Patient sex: F
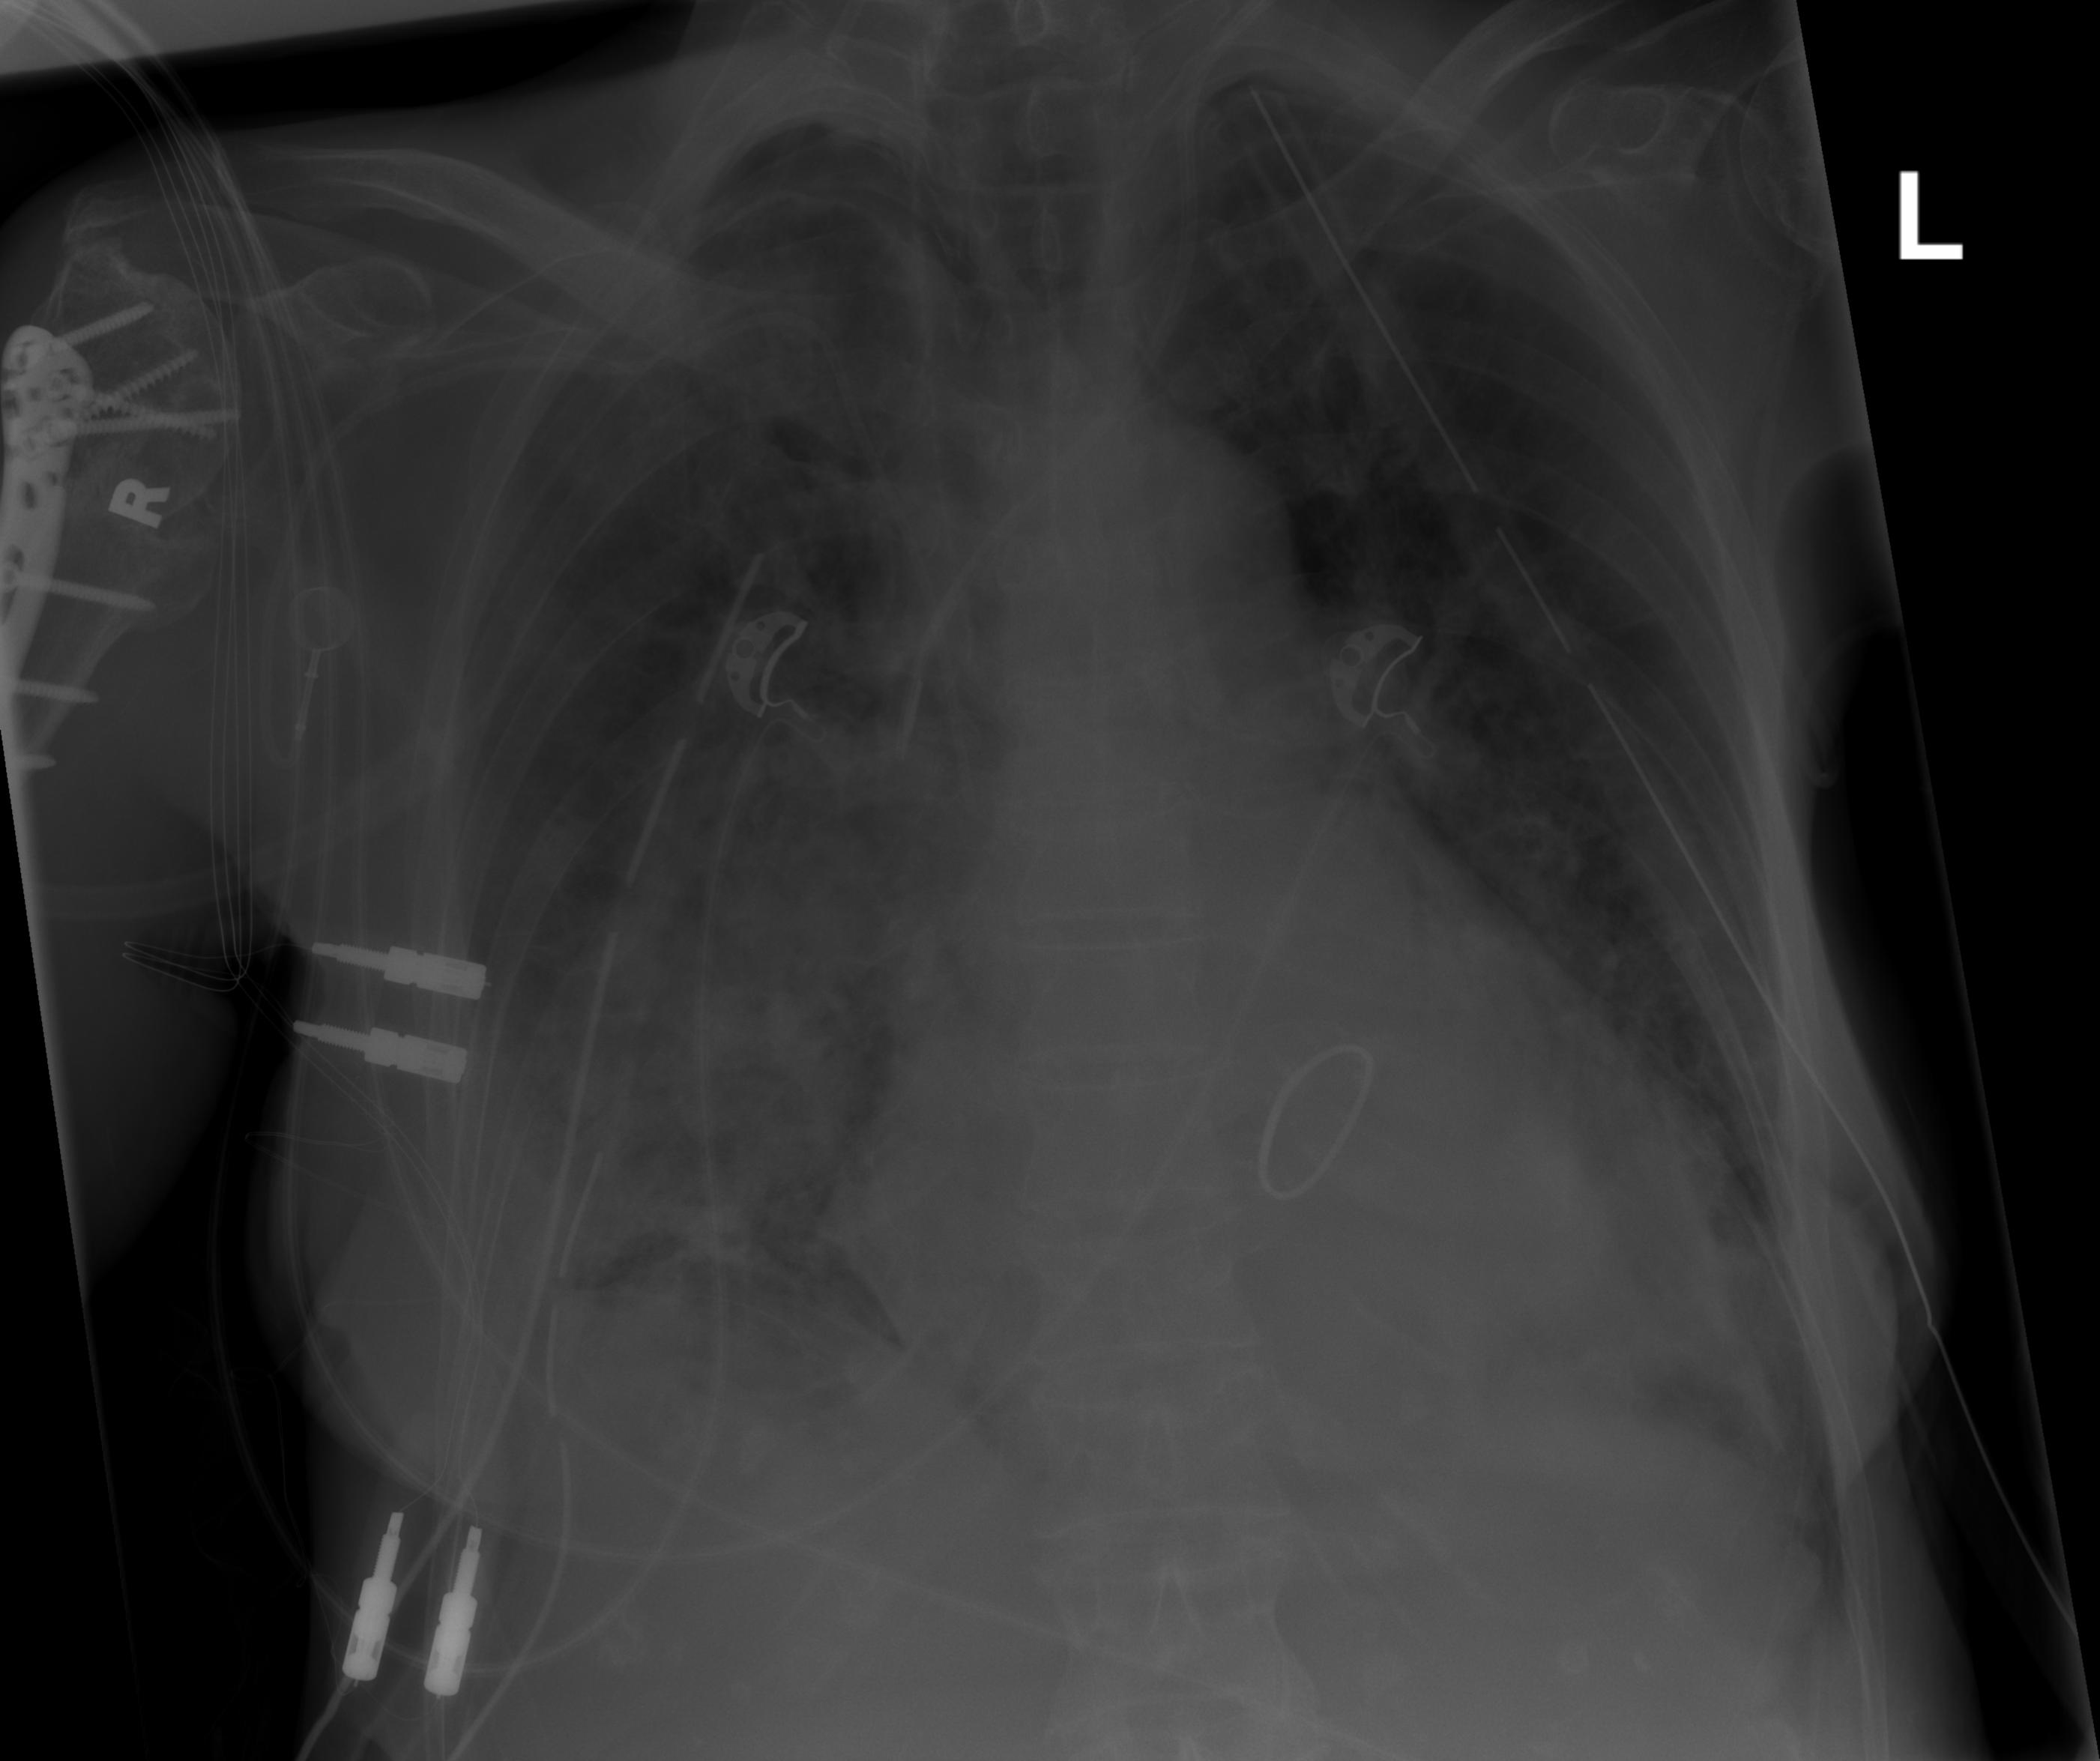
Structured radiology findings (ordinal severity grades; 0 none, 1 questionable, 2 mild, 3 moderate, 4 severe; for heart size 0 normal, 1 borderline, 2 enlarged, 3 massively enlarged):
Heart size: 2
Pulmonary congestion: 2
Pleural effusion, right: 2
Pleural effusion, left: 2
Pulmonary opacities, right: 3
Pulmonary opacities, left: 3
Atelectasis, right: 2
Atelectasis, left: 2